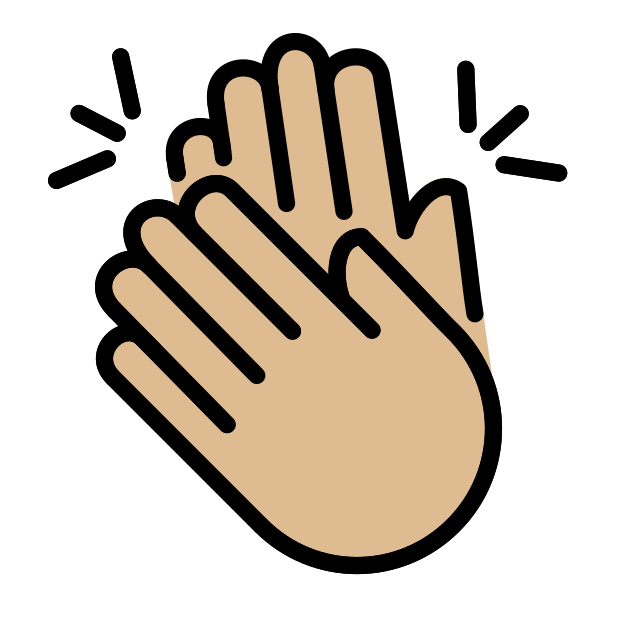
clapping hands: medium-light skin tone